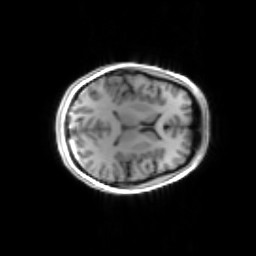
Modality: inplaneT1
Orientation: axial
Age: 22
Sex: female
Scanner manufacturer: siemens
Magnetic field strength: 3 T
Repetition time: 1.2 s
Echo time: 0.00251 s